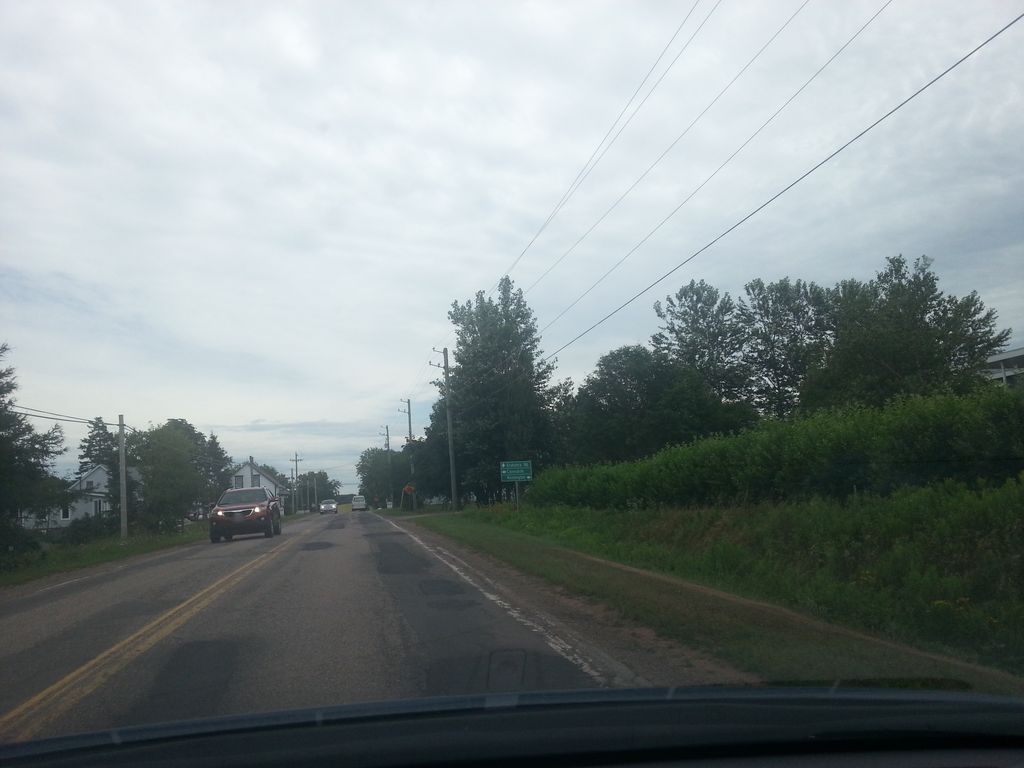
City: charlottetown